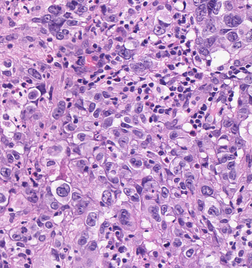
Tumor epithelial tissue: yes
Tumor-associated stroma tissue: no
Normal tissue: no